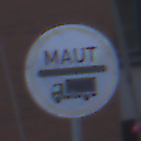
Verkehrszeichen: Mautpflicht
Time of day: SunriseSunset
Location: Outdoor (Urban)
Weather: Clear
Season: NotSpecified
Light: Natural